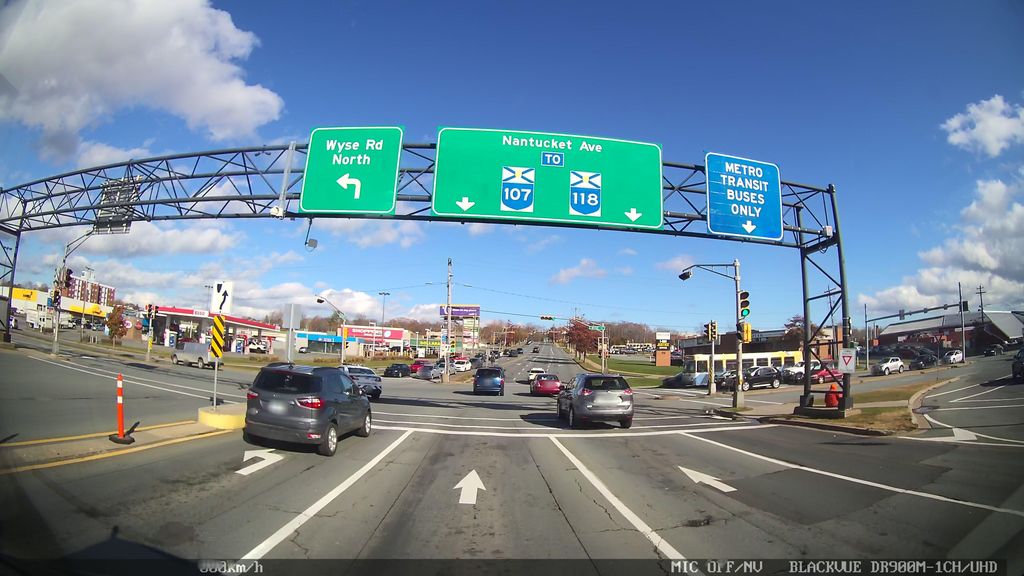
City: halifax